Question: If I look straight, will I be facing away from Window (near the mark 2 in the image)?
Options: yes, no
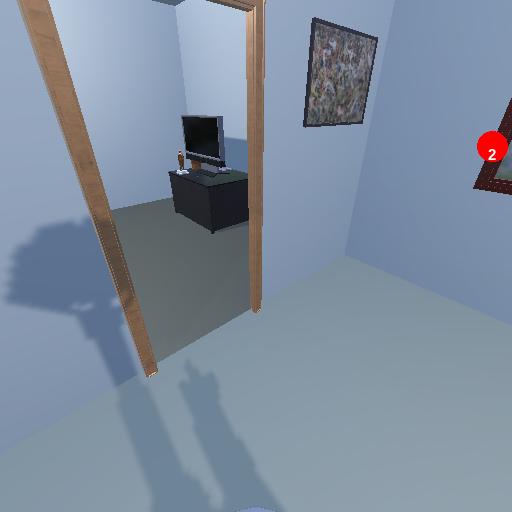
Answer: yes